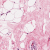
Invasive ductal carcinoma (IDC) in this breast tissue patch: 0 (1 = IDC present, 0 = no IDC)